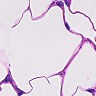
Metastatic tissue present: no